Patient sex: M
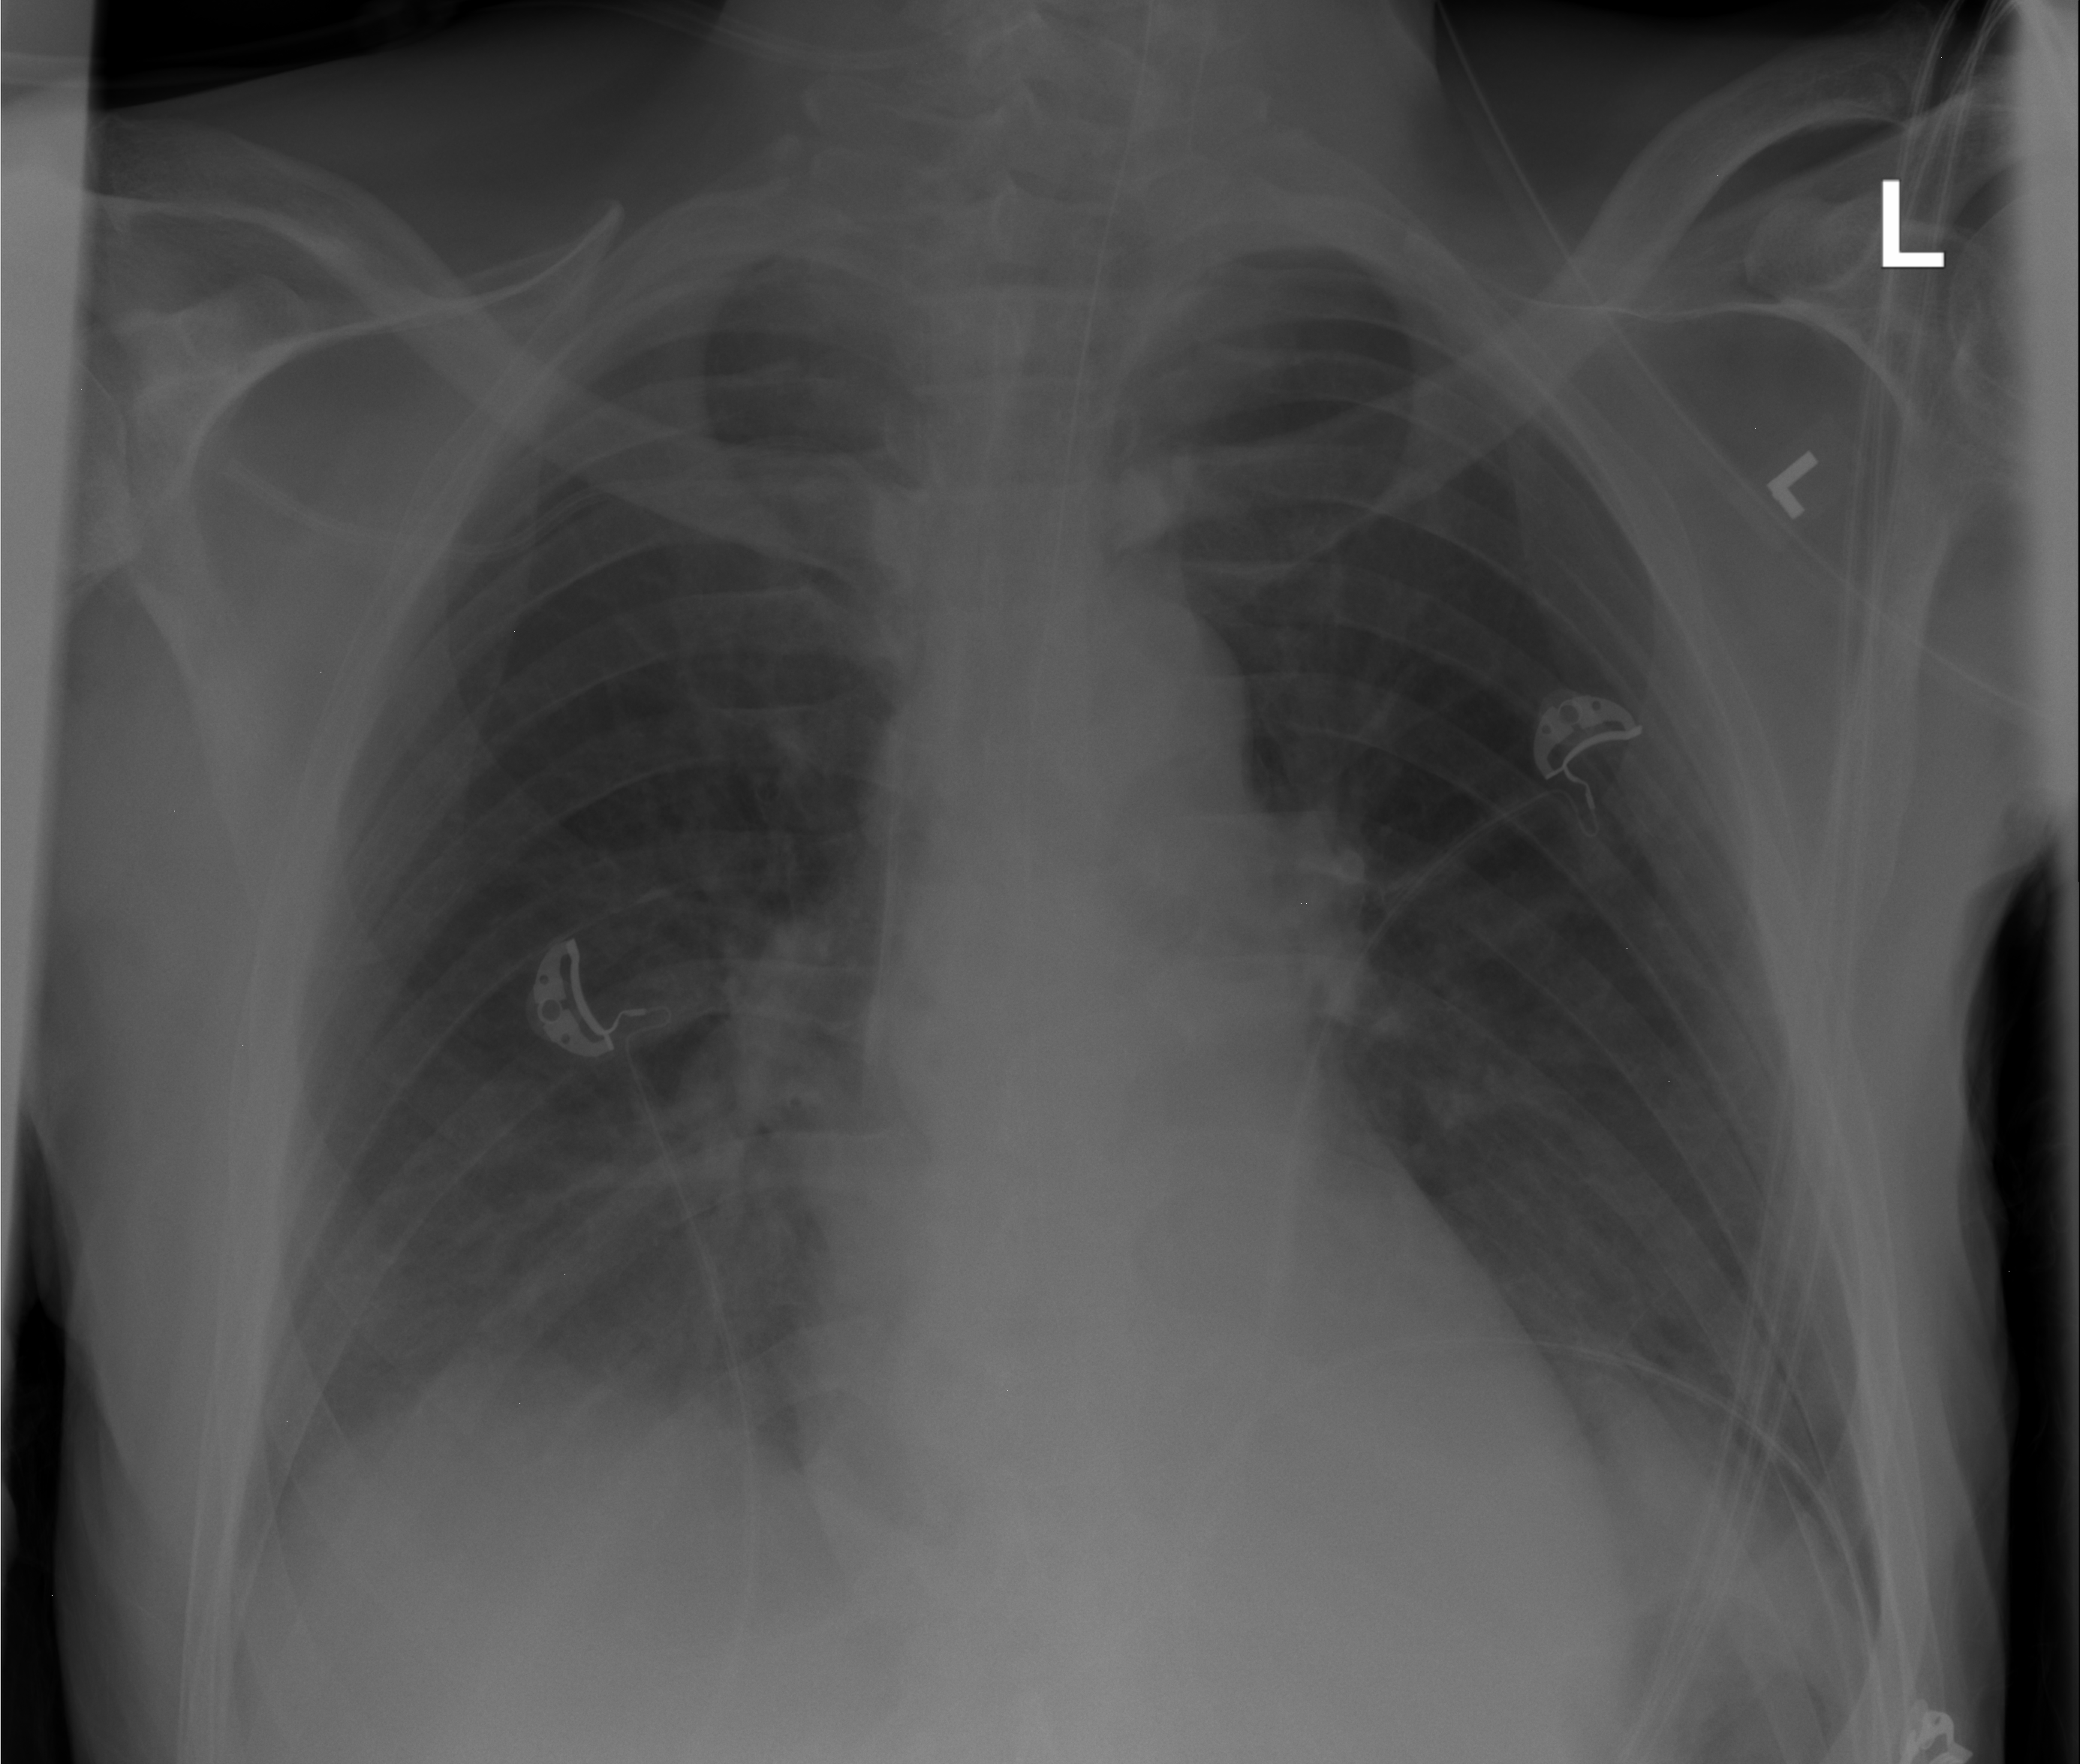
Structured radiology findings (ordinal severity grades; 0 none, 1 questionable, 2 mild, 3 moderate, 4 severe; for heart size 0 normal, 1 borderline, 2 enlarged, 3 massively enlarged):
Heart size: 0
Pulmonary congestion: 0
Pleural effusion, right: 1
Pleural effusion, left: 2
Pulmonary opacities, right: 1
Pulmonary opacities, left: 1
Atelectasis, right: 0
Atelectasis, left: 2